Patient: sex F, age 71
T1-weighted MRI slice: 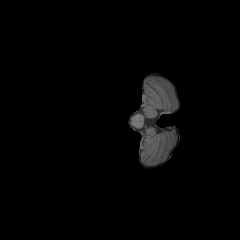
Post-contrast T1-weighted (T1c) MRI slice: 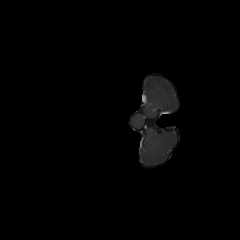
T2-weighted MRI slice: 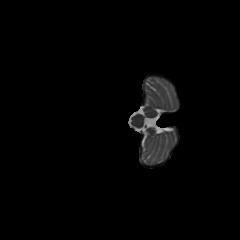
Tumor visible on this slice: no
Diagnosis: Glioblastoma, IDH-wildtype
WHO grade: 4